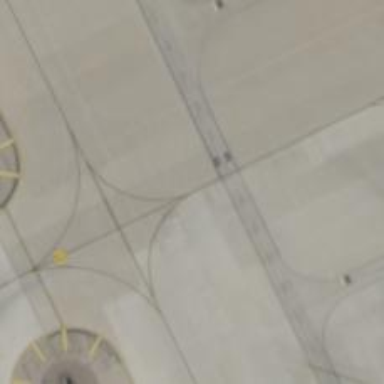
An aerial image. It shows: Image of taxiway at airport.